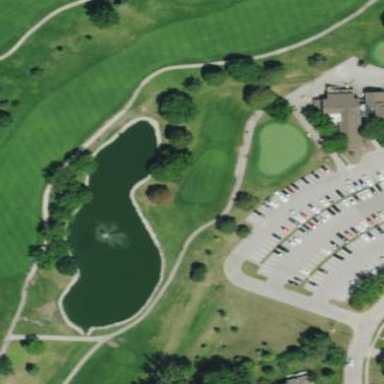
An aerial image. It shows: Golf fairway surrounded by grass.